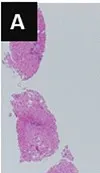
Histological findings. Hematoxylin-eosin (HE) staining. X4.
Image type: pathology (h&e)